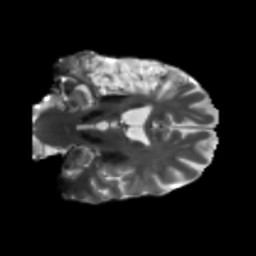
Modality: T2w
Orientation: coronal
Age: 56
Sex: male
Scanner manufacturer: siemens
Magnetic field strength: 3 T
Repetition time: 5.25 s
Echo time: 0.08 s